Question: I have a form that has some fields and then some more generated by jquery. The problem is the new ones do not align to the existing ones. I tried fiddling with CSS, but it didn't work. This is this guy's problem, but he didn't get a response:
<URL>
This is my form:
'''
<form id="recipe" name="recipe" action="create.php" method="post">
<h2>Ingredients</h2>
<div id="labels">
<label class="label" for="quantity">Quantity:</label>
<label class="label" for="unit">Unit:</label>
<label class="label" for="ingredient">Ingredient:</label>
</div>
<div id="inputs">
<div class="fields">
<input class="quantity" name="quantity[]" type="text" />
<input class="unit" name="unit[]" type="text" />
<input class="ingredient" name="ingredient[]" type="text" />
</div>
</div>
<div id="container">
<a id="add" href="#"><span>" Add ingredient.</span></a>
</div>
<div>
<h2>Directions</h2>
<textarea name="preparacion" rows="10" cols="51"></textarea>
</div>
<input type="submit" value="Guardar" />
<input type="reset" value="Limpiar" />
</form>
'''
And this is the JS I'm using to generate the additional fields:
'''
var count = 0;
$(function(){
$('a#add').click(function(){
count += 1;
$('#inputs').append('<div class="fields"><input class="quantity" name="quantity[]" type="text" /><input class="unit" name="unit[]" type="text" /><input class="ingredient" name="ingredient[]" type="text" /></div>');
});
});
'''
However, the result is as follows:
>
(please remove the spaces, it won't let me posts images)
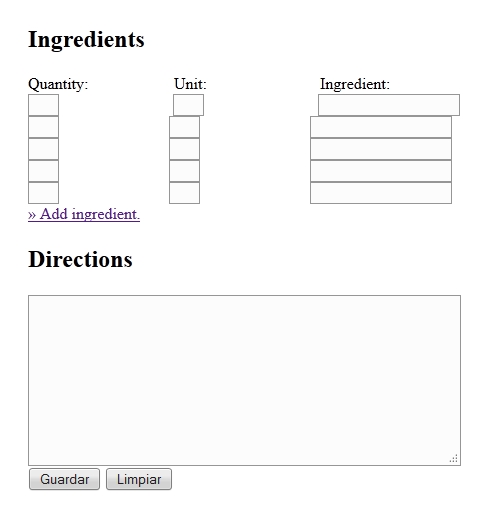
Answer: The problem is that in the original row of input you have the inputs separated by a new line or a space character, when you add the new row you are appending all the code together and it renders one input closer to the previous one.
Simple solution, add a space after each input in the js code:
'''
var count = 0;
$(function(){
$('a#add').click(function(){
count += 1;
$('#inputs').append('<div class="fields"><input class="quantity" name="quantity[]" type="text" /> <input class="unit" name="unit[]" type="text" /> <input class="ingredient" name="ingredient[]" type="text" /></div>');
});'
'''